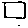
Label: square